Question: I have been presented with what seems to be quite a challenging design, I can't seem to find a solution in my own head so I am reaching out to the community to see if anyone has come across a similar problem.
I have an eCommerce store that has a category landing page, the markup is similar to the markup above, although the markup above has been simplified for the purpose of the question. The content is generated by PHP so it needs to be setup this way as its in a foreach loop.
The idea is that you have this responsive grid ranging from 1 item to 20items(if necessary) it is displaying information about the category that is corresponds to, it is a minified version. When you click on the 'View More' button/link then a further panel drops down thus displaying more detailed information. My problem is that because the items are a fixed width, and they are all floating left so as they are displayed in a grid, my subcategory drop is then bound by the parent container, is there any way of getting this drop down panel to display full width outside of its parent container? below the grid items(See Diagram), and also not be absolutely positioned as I would like the grid items below the drop down panel to be pushed down with some jQuery.
'''
<!DOCTYPE html>
<html>
<head>
<script src="https://ajax.googleapis.com/ajax/libs/jquery/1.11.1/jquery.min.js"></script>
<style type="text/css">
.subcategory-grid {
padding: 0 0 120px;
max-width: 1280px;
margin-left: auto;
margin-right: auto
}
.subcategory-grid::after {
clear: both;
content: "";
display: table
}
.subcategory-grid::after {
clear: both;
content: "";
display: table
}
.subcategory-grid .subcategory-item {
cursor: pointer;
margin-top: 28px;
margin-bottom: 28px
}
.subcategory-grid .subcategory-item img {
max-width: 100%;
min-width: 100%
}
@media screen and (min-width: 768px) {
.subcategory-grid .subcategory-item-container {
float: left;
display: block;
margin-right: 1.75788%;
width: 49.12106%;
margin-top: 28px;
margin-bottom: 28px;
float: left !important
}
.subcategory-grid .subcategory-item-container:last-child {
margin-right: 0
}
.subcategory-grid .subcategory-item-container:nth-child(2n) {
margin-right: 0
}
.subcategory-grid .subcategory-item-container:nth-child(2n+1) {
clear: left
}
}
.subcategory-grid .subcategory-item-container:hover .view-more {
border-bottom: 6px solid #000
}
.subcategory-grid .subcategory-info {
text-align: center
}
.subcategory-grid .subcategory-info h2 {
margin-top: 25px
}
.subcategory-grid .subcategory-info h2 a {
font-size: 24px
}
.subcategory-grid .subcategory-info .category-description {
margin: 20px 0
}
.subcategory-grid .subcategory-info .view-more {
text-align: center !important;
background: url('../img/icon/arrow-right-black.png?<PHONE>') no-repeat right 1px;
padding-right: 15px;
padding-bottom: 10px
}
.subcategory-grid .subcategory-info .view-more:hover {
border-bottom: 6px solid #000
}
.subcategory-grid .subcategory-drop {
display: none;
border-top: 1px solid #cecece;
border-bottom: 1px solid #cecece;
padding-bottom: 35px
}
.subcategory-grid .subcategory-drop .title {
position: relative;
display: block
}
.subcategory-grid .subcategory-drop .title h2 {
font-size: 1.875rem;
text-align: center;
border-bottom: 6px solid #000;
margin: 35px auto;
max-width: 426px;
padding-bottom: 5px
}
.subcategory-grid .subcategory-drop .title .close-button {
position: absolute;
height: 30px;
width: 30px;
overflow: hidden;
text-indent: 100%;
white-space: nowrap;
display: block;
right: 0;
top: 0;
background: url('../img/icon/cart-icon-remove.png?<PHONE>') no-repeat 0 0
}
.subcategory-grid .subcategory-drop .top strong {
text-transform: uppercase
}
.subcategory-grid .subcategory-drop .top p, .subcategory-grid .subcategory-drop .top .block-video-hub .videohub-item .videohub_item_subtitle, .block-video-hub .videohub-item .subcategory-grid .subcategory-drop .top .videohub_item_subtitle {
margin-bottom: 22px
}
.subcategory-grid .subcategory-drop .middle {
padding: 15px 0
}
.subcategory-grid .subcategory-drop .middle ul li {
padding: 7px 0
}
</style>
</head>
<body>
<div class="subcategory-grid">
<div class="subcategory-item-container">
<div class="subcategory-item">
<!--Item Content-->
<img src="http://placehold.it/620x350"/>
<a href="#" class="view-more">View More</a>
<div class="subcategory-drop is-hidden">
<!--Drop Down Content-->
<p>Hello from the dropdown</p>
</div>
</div>
</div>
<div class="subcategory-item-container">
<div class="subcategory-item">
<!--Item Content-->
<img src="http://placehold.it/620x350"/>
<a href="#" class="view-more">View More</a>
<div class="subcategory-drop is-hidden">
<!--Drop Down Content-->
<p>Hello from the dropdown</p>
</div>
</div>
</div>
<div class="subcategory-item-container">
<div class="subcategory-item">
<!--Item Content-->
<img src="http://placehold.it/620x350"/>
<a href="#" class="view-more">View More</a>
<div class="subcategory-drop is-hidden">
<!--Drop Down Content-->
<p>Hello from the dropdown</p>
</div>
</div>
</div>
<div class="subcategory-item-container">
<div class="subcategory-item">
<!--Item Content-->
<img src="http://placehold.it/620x350"/>
<a href="#" class="view-more">View More</a>
<div class="subcategory-drop is-hidden">
<!--Drop Down Content-->
<p>Hello from the dropdown</p>
</div>
</div>
</div>
<div class="subcategory-item-container">
<div class="subcategory-item">
<!--Item Content-->
<img src="http://placehold.it/620x350"/>
<a href="#" class="view-more">View More</a>
<div class="subcategory-drop is-hidden">
<!--Drop Down Content-->
<p>Hello from the dropdown</p>
</div>
</div>
</div>
<div class="subcategory-item-container">
<div class="subcategory-item">
<!--Item Content-->
<img src="http://placehold.it/620x350"/>
<a href="#" class="view-more">View More</a>
<div class="subcategory-drop is-hidden">
<!--Drop Down Content-->
<p>Hello from the dropdown</p>
</div>
</div>
</div>
</div>
</body>
<script>
$(document).ready(function () {
var container = $('.subcategory-grid'),
rangePanel = container.find('.subcategory-item');
rangePanel.each(function () {
var _this = $(this);
var viewMore = _this.find('.view-more');
viewMore.on('click', function () {
var dropPanel = $(this).closest('.subcategory-item-container').find('.subcategory-drop');
var closeButton = dropPanel.find('.close-button');
dropPanel.fadeIn();
closeButton.on('click', function () {
dropPanel.fadeOut();
});
});
});
});
</script>
</html>
'''
Please see this diagram for more information:

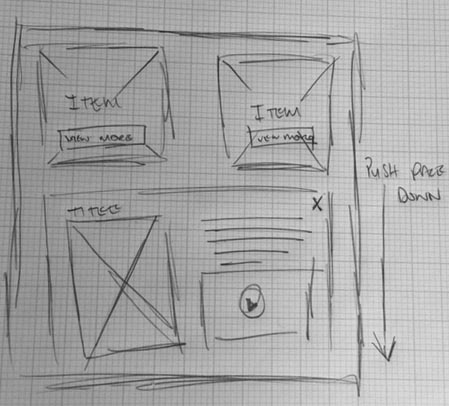
Answer: You can use the following CSS in your media query but you will need to update your javascript to make sure only one dropdown is visible at a time. Otherwise they will over lap. I put '$('.subcategory-drop').fadeOut(); // Just for demonstration' in the viewMore click function.
'''
.subcategory-grid .subcategory-drop {
left: -103.516%;
position: relative;
width: 203.516%;
}
.subcategory-grid .subcategory-item-container:nth-child(2n+1) .subcategory-drop {
left: 0; /* reset left on odd items */
}
/**** OR This - A little better optimized than the above ****/
.subcategory-grid .subcategory-drop {
position: relative;
width: 203.516%;
}
.subcategory-grid .subcategory-item-container:nth-child(2n) .subcategory-drop {
left: -103.516%; /* set left on even items */
}
'''
'''
<!DOCTYPE html>
<html>
<head>
<script src="https://ajax.googleapis.com/ajax/libs/jquery/1.11.1/jquery.min.js"></script>
<style type="text/css">
.subcategory-grid {
padding: 0 0 120px;
max-width: 1280px;
margin-left: auto;
margin-right: auto
}
.subcategory-grid::after {
clear: both;
content: "";
display: table
}
.subcategory-grid::after {
clear: both;
content: "";
display: table
}
.subcategory-grid .subcategory-item {
cursor: pointer;
margin-top: 28px;
margin-bottom: 28px
}
.subcategory-grid .subcategory-item img {
max-width: 100%;
min-width: 100%
}
@media screen and (min-width: 768px) {
.subcategory-grid .subcategory-item-container {
float: left;
display: block;
margin-right: 1.75788%;
width: 49.12106%;
margin-top: 28px;
margin-bottom: 28px;
float: left !important
}
.subcategory-grid .subcategory-item-container:last-child {
margin-right: 0
}
.subcategory-grid .subcategory-item-container:nth-child(2n) {
margin-right: 0
}
.subcategory-grid .subcategory-item-container:nth-child(2n+1) {
clear: left
}
.subcategory-grid .subcategory-drop {
left: -103.516%;
position: relative;
width: 203.516%;
}
.subcategory-grid .subcategory-item-container:nth-child(2n+1) .subcategory-drop {
left: 0;
}
}
.subcategory-grid .subcategory-item-container:hover .view-more {
border-bottom: 6px solid #000
}
.subcategory-grid .subcategory-info {
text-align: center
}
.subcategory-grid .subcategory-info h2 {
margin-top: 25px
}
.subcategory-grid .subcategory-info h2 a {
font-size: 24px
}
.subcategory-grid .subcategory-info .category-description {
margin: 20px 0
}
.subcategory-grid .subcategory-info .view-more {
text-align: center !important;
background: url('../img/icon/arrow-right-black.png?<PHONE>') no-repeat right 1px;
padding-right: 15px;
padding-bottom: 10px
}
.subcategory-grid .subcategory-info .view-more:hover {
border-bottom: 6px solid #000
}
.subcategory-grid .subcategory-drop {
display: none;
border-top: 1px solid #cecece;
border-bottom: 1px solid #cecece;
padding-bottom: 35px
}
.subcategory-grid .subcategory-drop .title {
position: relative;
display: block
}
.subcategory-grid .subcategory-drop .title h2 {
font-size: 1.875rem;
text-align: center;
border-bottom: 6px solid #000;
margin: 35px auto;
max-width: 426px;
padding-bottom: 5px
}
.subcategory-grid .subcategory-drop .title .close-button {
position: absolute;
height: 30px;
width: 30px;
overflow: hidden;
text-indent: 100%;
white-space: nowrap;
display: block;
right: 0;
top: 0;
background: url('../img/icon/cart-icon-remove.png?<PHONE>') no-repeat 0 0
}
.subcategory-grid .subcategory-drop .top strong {
text-transform: uppercase
}
.subcategory-grid .subcategory-drop .top p, .subcategory-grid .subcategory-drop .top .block-video-hub .videohub-item .videohub_item_subtitle, .block-video-hub .videohub-item .subcategory-grid .subcategory-drop .top .videohub_item_subtitle {
margin-bottom: 22px
}
.subcategory-grid .subcategory-drop .middle {
padding: 15px 0
}
.subcategory-grid .subcategory-drop .middle ul li {
padding: 7px 0
}
</style>
</head>
<body>
<div class="subcategory-grid">
<div class="subcategory-item-container">
<div class="subcategory-item">
<!--Item Content-->
<img src="http://placehold.it/620x350"/>
<a href="#" class="view-more">View More</a>
<div class="subcategory-drop is-hidden">
<!--Drop Down Content-->
<p>Hello from the dropdown</p>
</div>
</div>
</div>
<div class="subcategory-item-container">
<div class="subcategory-item">
<!--Item Content-->
<img src="http://placehold.it/620x350"/>
<a href="#" class="view-more">View More</a>
<div class="subcategory-drop is-hidden">
<!--Drop Down Content-->
<p>Hello from the dropdown</p>
</div>
</div>
</div>
<div class="subcategory-item-container">
<div class="subcategory-item">
<!--Item Content-->
<img src="http://placehold.it/620x350"/>
<a href="#" class="view-more">View More</a>
<div class="subcategory-drop is-hidden">
<!--Drop Down Content-->
<p>Hello from the dropdown</p>
</div>
</div>
</div>
<div class="subcategory-item-container">
<div class="subcategory-item">
<!--Item Content-->
<img src="http://placehold.it/620x350"/>
<a href="#" class="view-more">View More</a>
<div class="subcategory-drop is-hidden">
<!--Drop Down Content-->
<p>Hello from the dropdown</p>
</div>
</div>
</div>
<div class="subcategory-item-container">
<div class="subcategory-item">
<!--Item Content-->
<img src="http://placehold.it/620x350"/>
<a href="#" class="view-more">View More</a>
<div class="subcategory-drop is-hidden">
<!--Drop Down Content-->
<p>Hello from the dropdown</p>
</div>
</div>
</div>
<div class="subcategory-item-container">
<div class="subcategory-item">
<!--Item Content-->
<img src="http://placehold.it/620x350"/>
<a href="#" class="view-more">View More</a>
<div class="subcategory-drop is-hidden">
<!--Drop Down Content-->
<p>Hello from the dropdown</p>
</div>
</div>
</div>
</div>
</body>
<script>
$(document).ready(function () {
var container = $('.subcategory-grid'),
rangePanel = container.find('.subcategory-item');
rangePanel.each(function () {
var _this = $(this);
var viewMore = _this.find('.view-more');
viewMore.on('click', function () {
// Just for demonstration
$('.subcategory-drop').fadeOut();
var dropPanel = $(this).closest('.subcategory-item-container').find('.subcategory-drop');
var closeButton = dropPanel.find('.close-button');
dropPanel.fadeIn();
closeButton.on('click', function () {
dropPanel.fadeOut();
});
});
});
});
</script>
</html>
'''